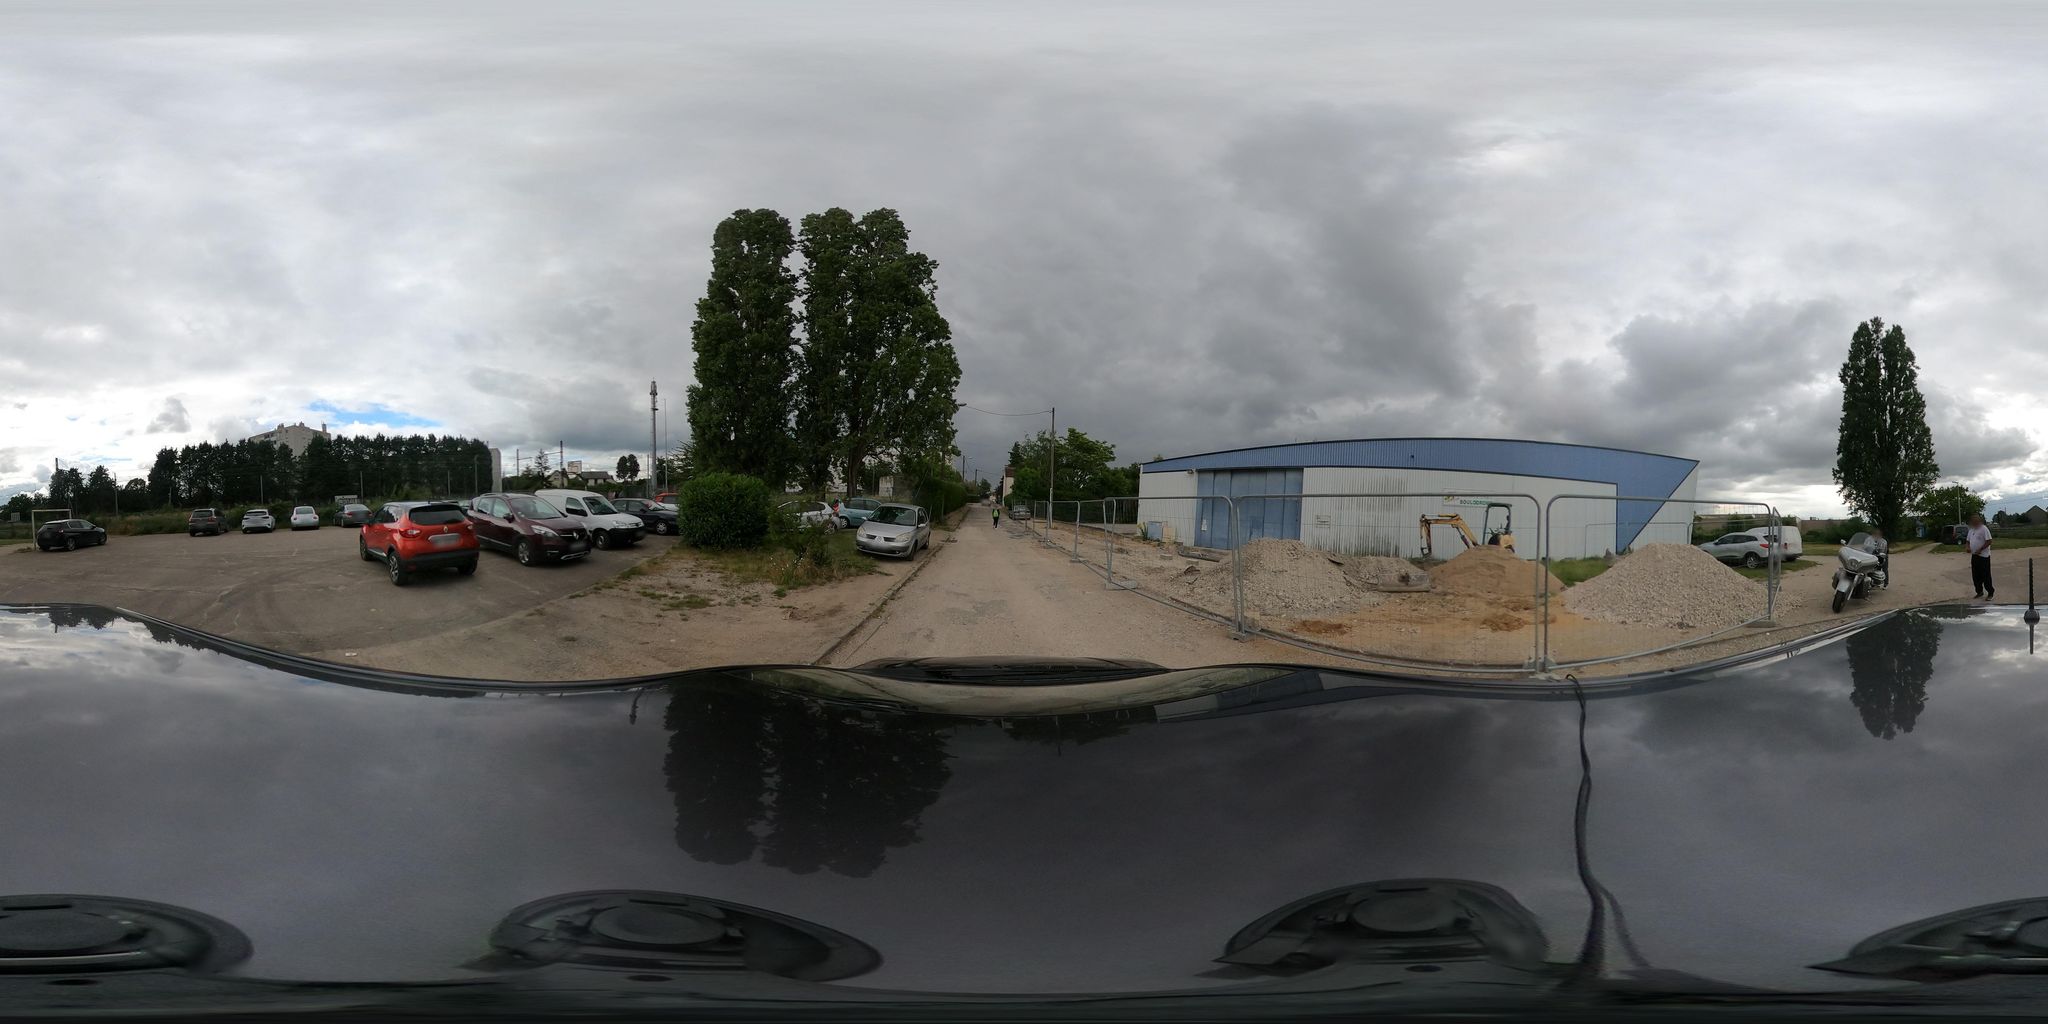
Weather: cloudy
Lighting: day
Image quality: slightly poor
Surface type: cycling surface
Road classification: steps, residential, path
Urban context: urban centre
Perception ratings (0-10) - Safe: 2.54, Lively: 0.34, Beautiful: 2.13, Boring: 2.91, Depressing: 3.9, Wealthy: 6.42